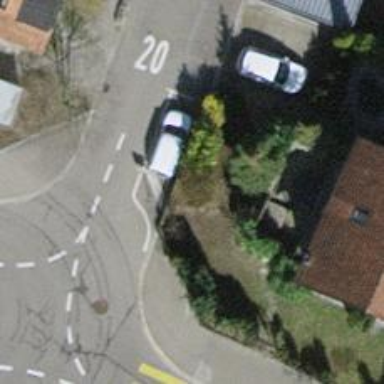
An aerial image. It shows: Kerb barrier.